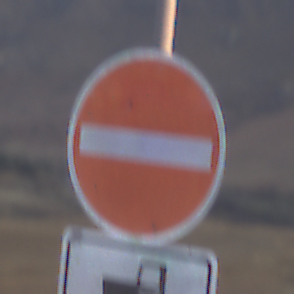
Verkehrszeichen: VerbotDerEinfahrt
Zusatzzeichen unten: MehrspurigeFahrzeugeFrei8
Umgebung: Outdoor, Nature
Tageszeit: SunriseSunset
Wetter: PartlyCloudy
Licht: Natural
Jahreszeit: NotSpecified
Kontrast: HighContrast